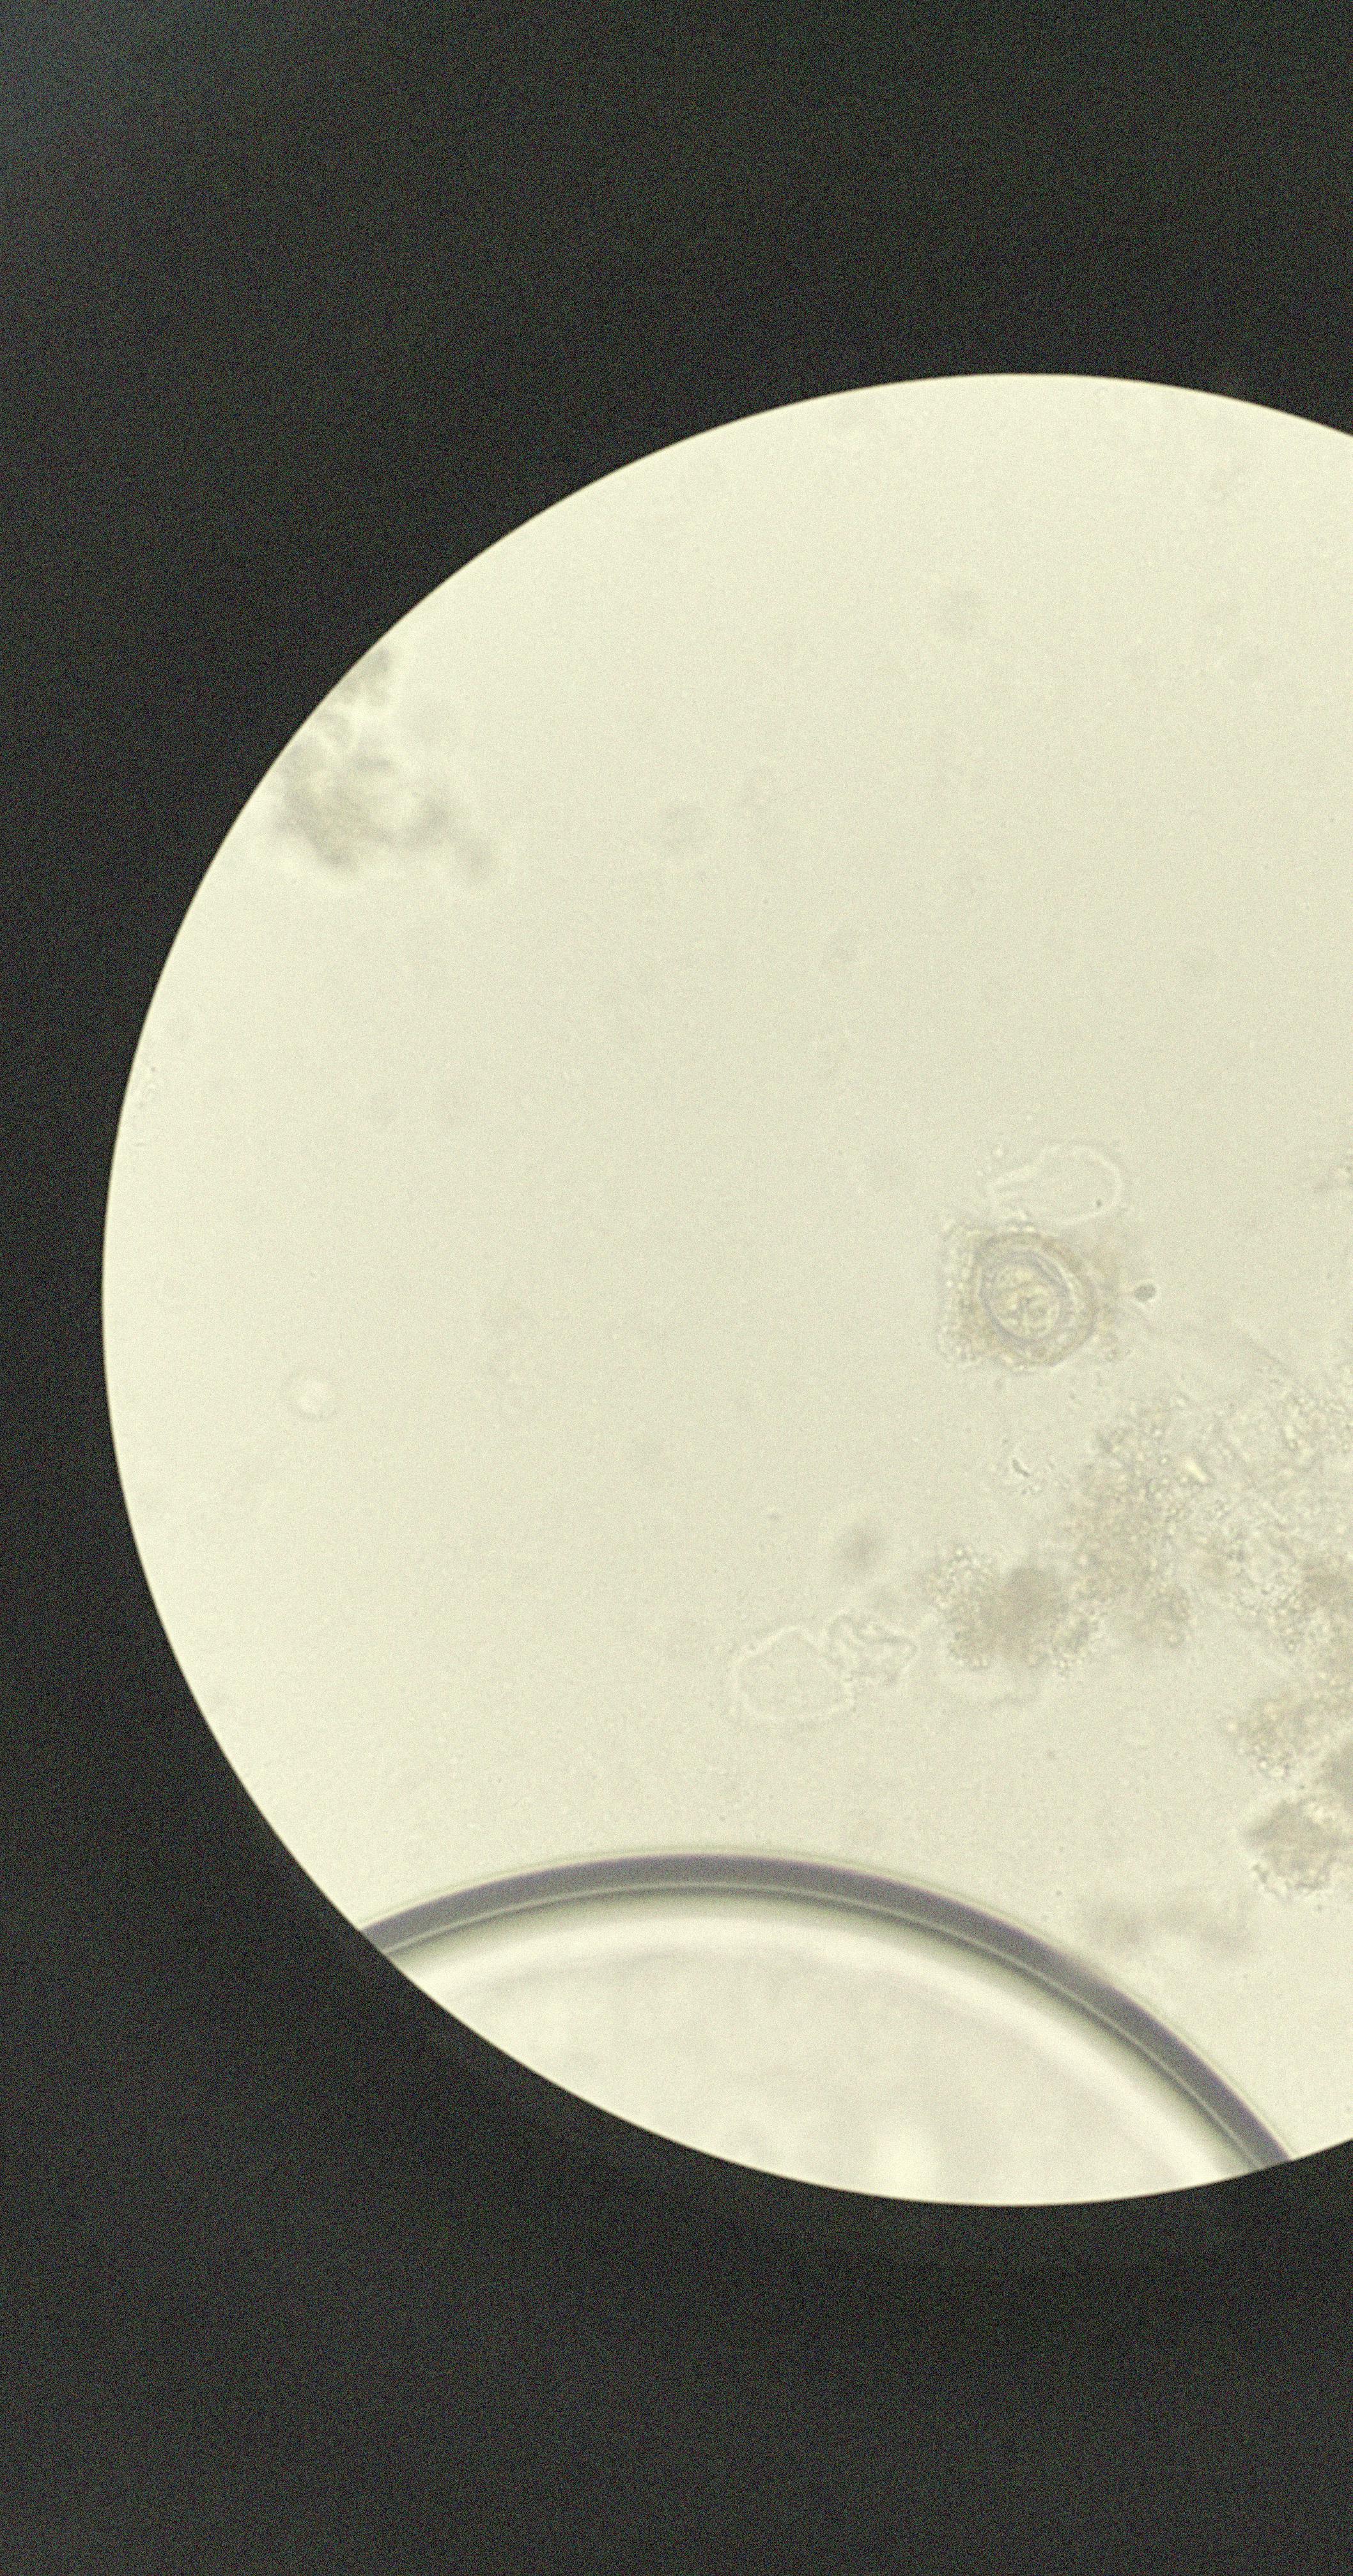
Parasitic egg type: Hymenolepis nana